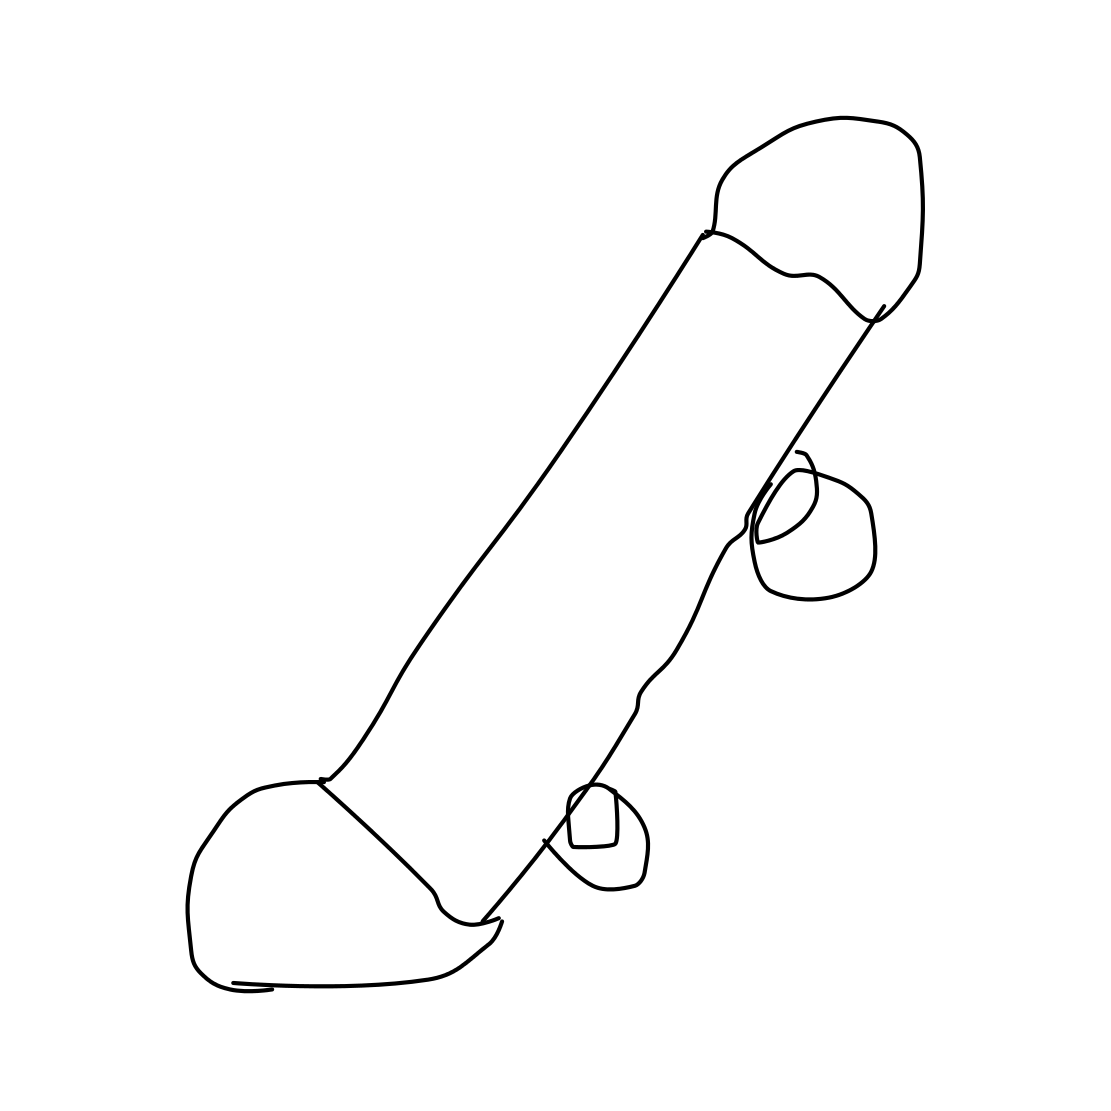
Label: skateboard